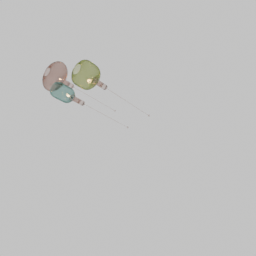
Label: lighting